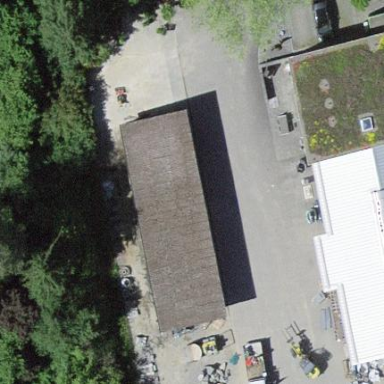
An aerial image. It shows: View of roof of building.